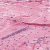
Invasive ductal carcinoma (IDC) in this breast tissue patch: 0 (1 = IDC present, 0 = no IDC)